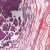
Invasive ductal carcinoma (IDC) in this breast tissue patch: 1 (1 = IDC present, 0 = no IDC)